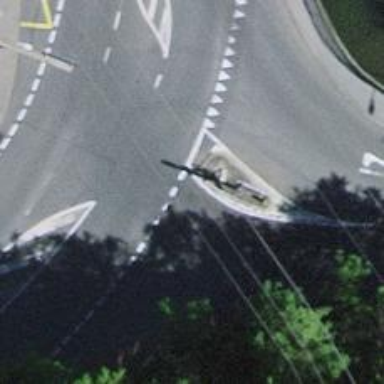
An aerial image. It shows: Road with "give way" sign.